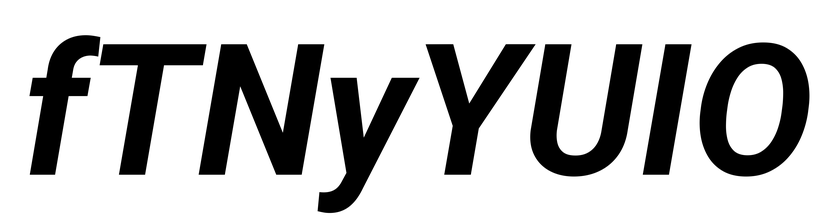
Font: Roboto-Italic_Bold_Italic